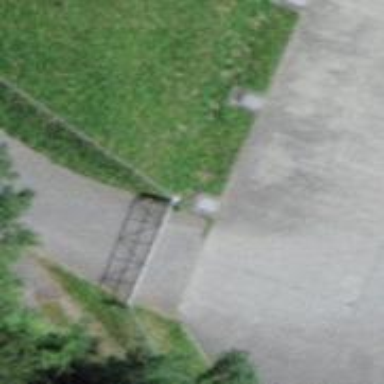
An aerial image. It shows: Gate.